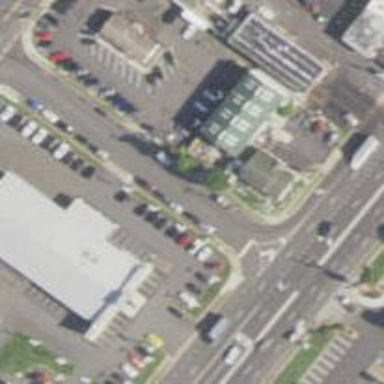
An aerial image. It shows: Retail building housing car shop.